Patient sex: F
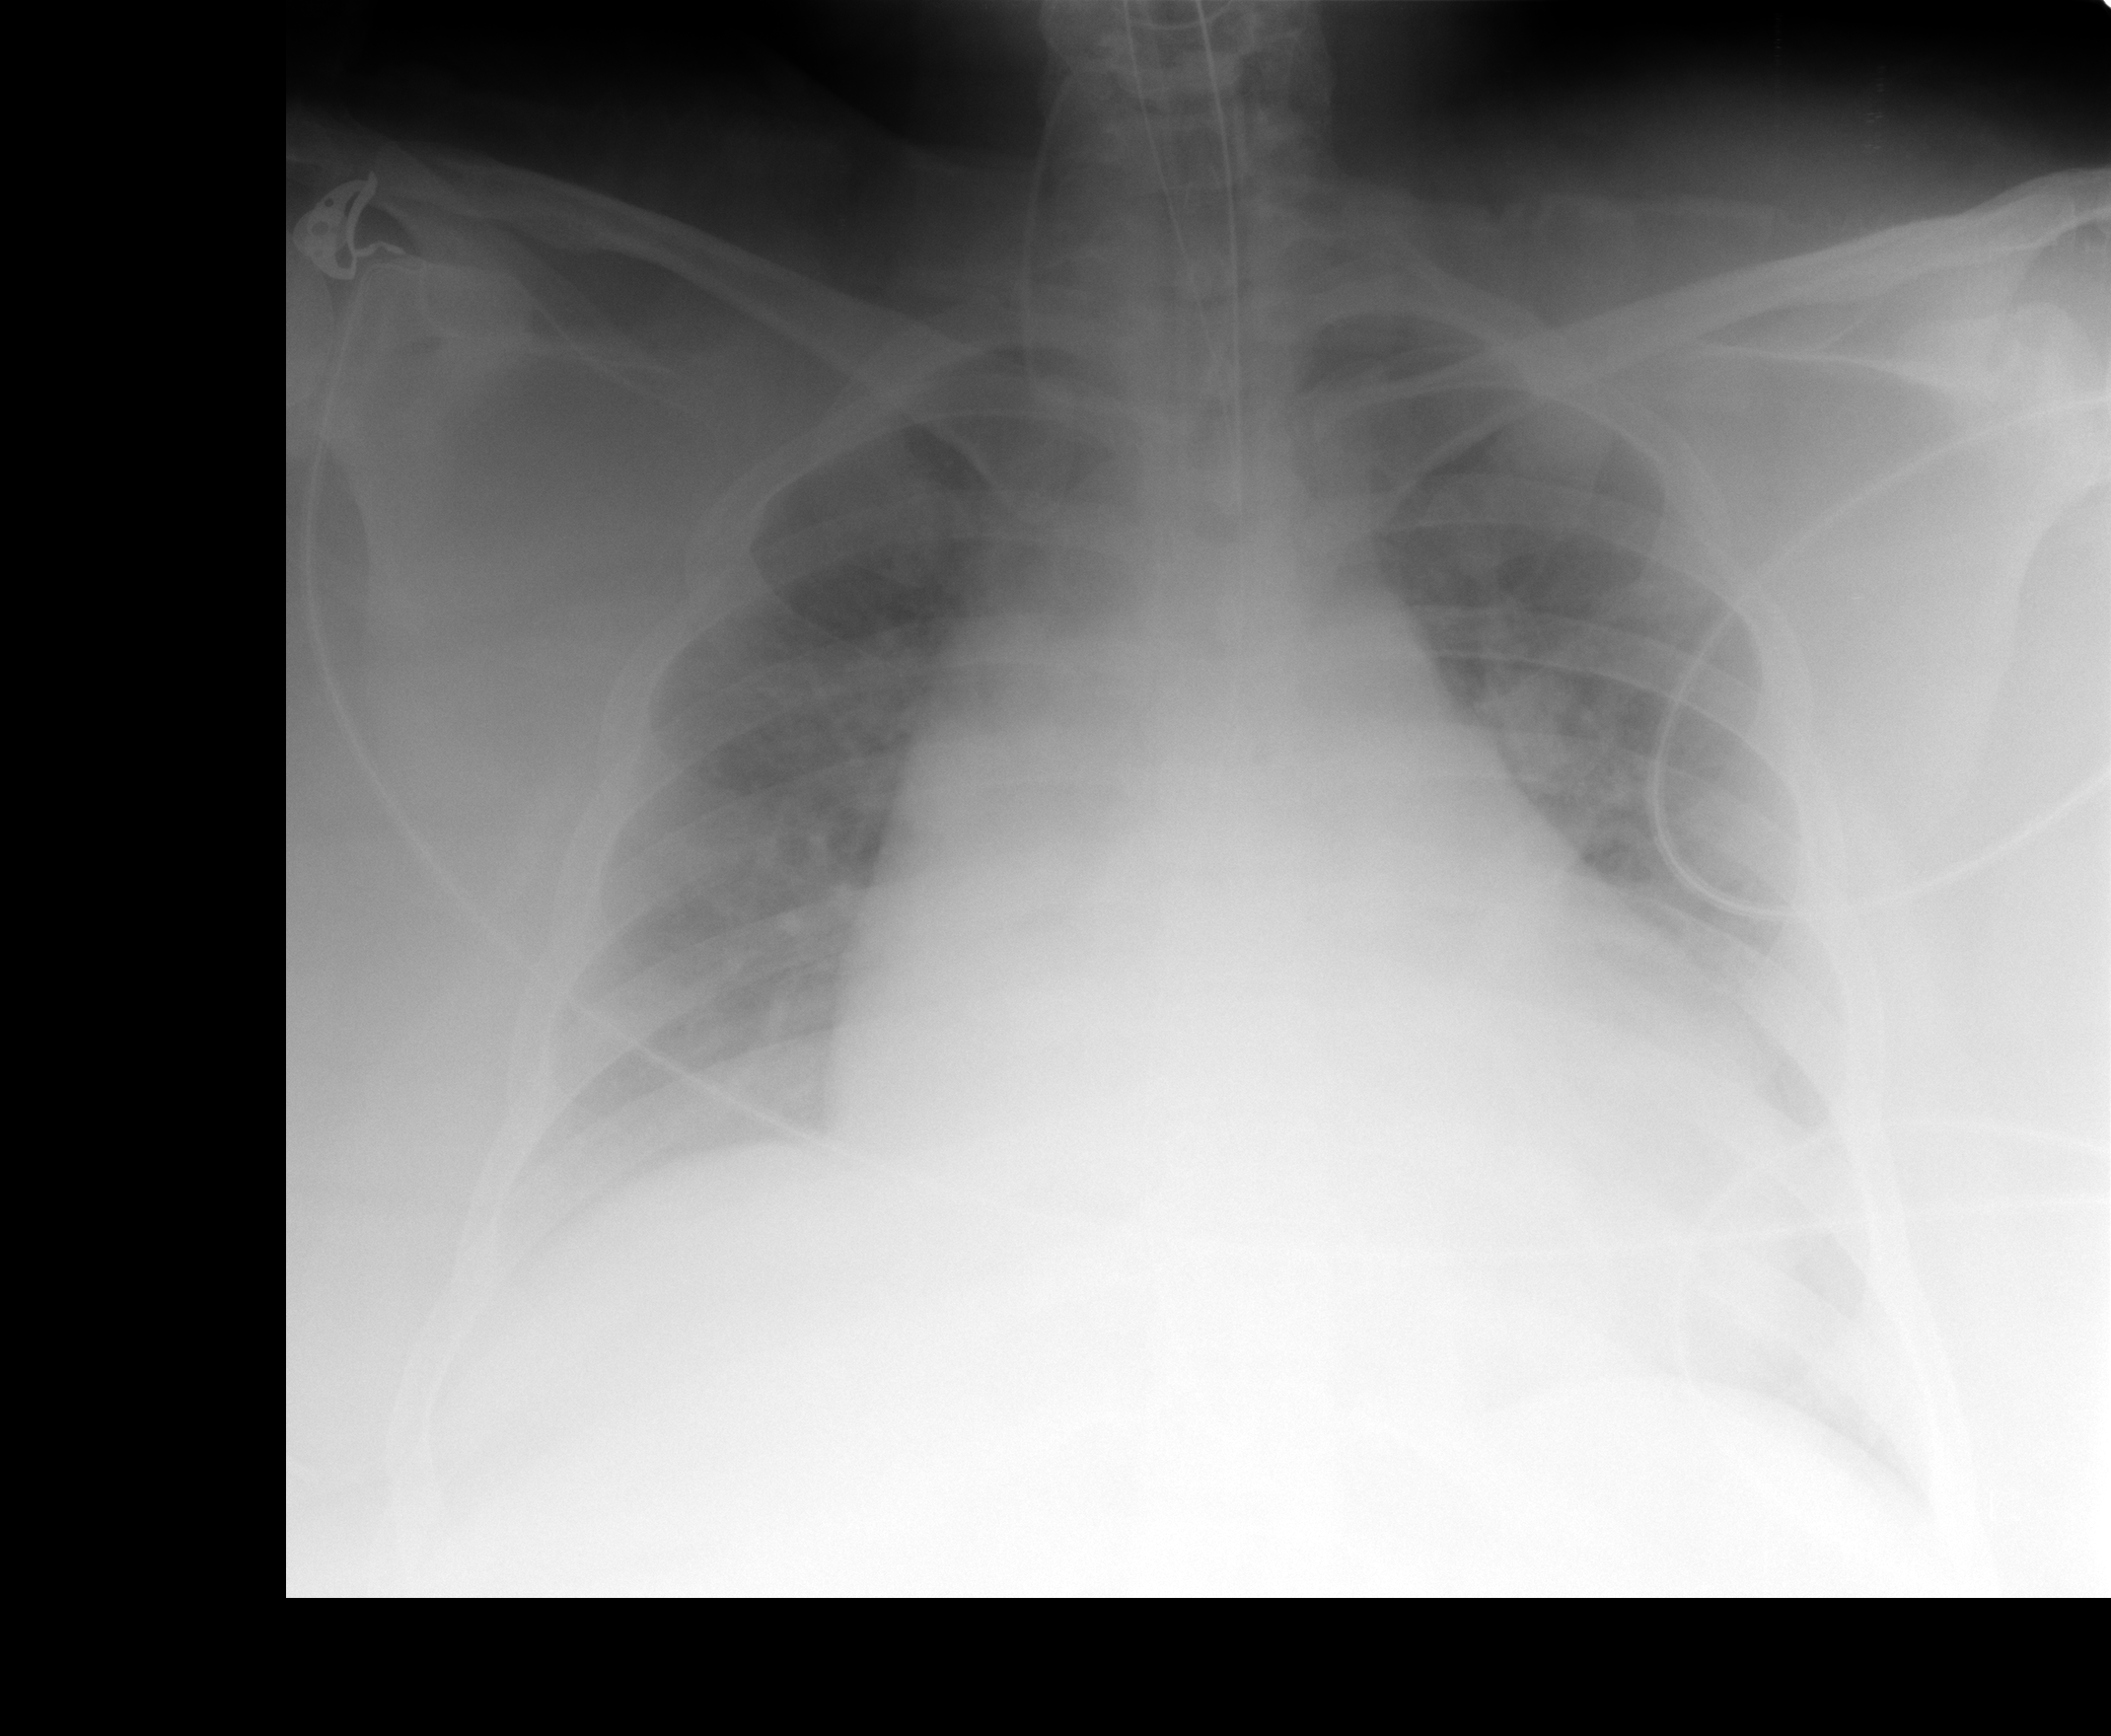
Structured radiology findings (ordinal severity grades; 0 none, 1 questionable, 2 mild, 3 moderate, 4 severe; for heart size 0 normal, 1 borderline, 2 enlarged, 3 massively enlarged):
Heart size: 2
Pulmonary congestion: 2
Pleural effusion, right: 2
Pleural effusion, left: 2
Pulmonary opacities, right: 1
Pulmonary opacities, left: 1
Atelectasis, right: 2
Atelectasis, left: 2